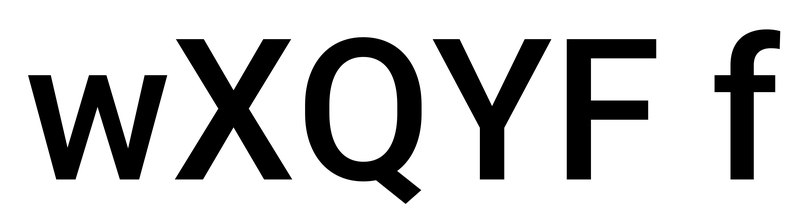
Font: Roboto_Medium